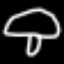
Label: mushroom